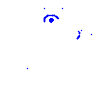
Particle: pion